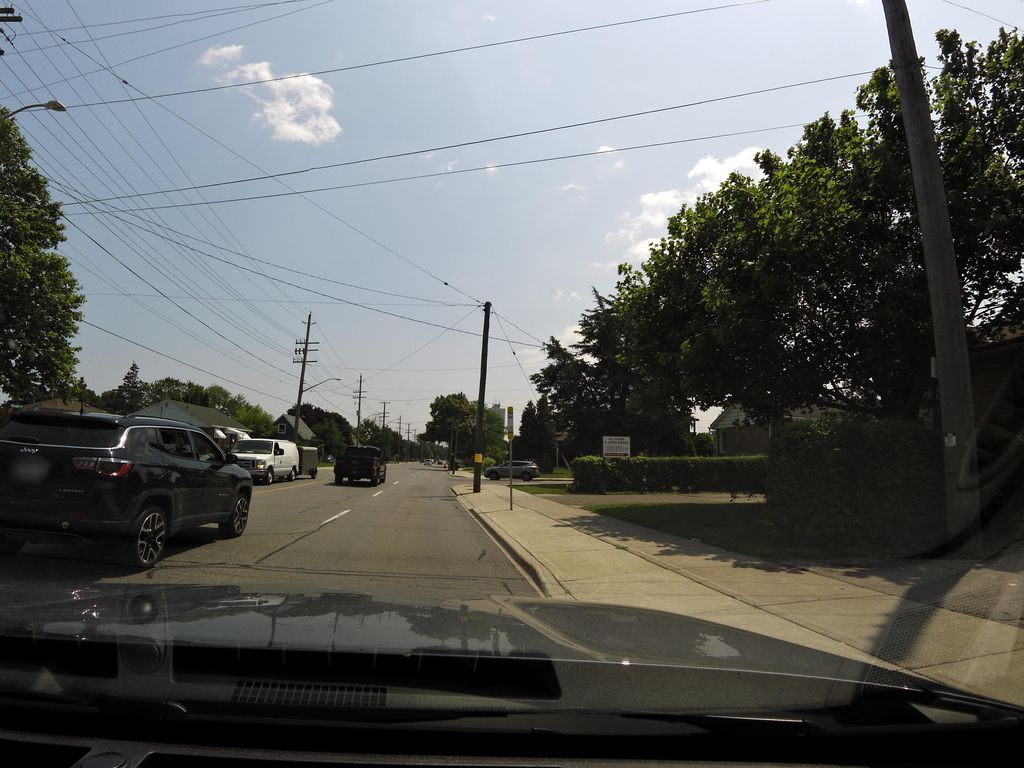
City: hamilton